Field crop: maize
Growth stage: 2
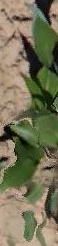
Species: maize